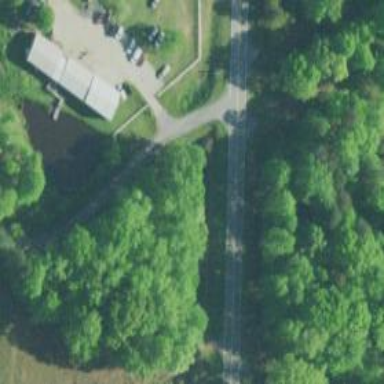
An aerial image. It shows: Culvert tunnel.